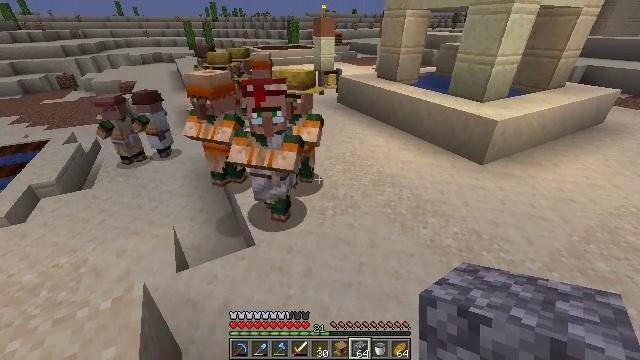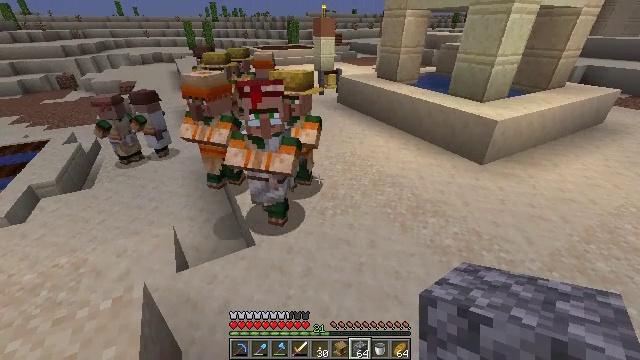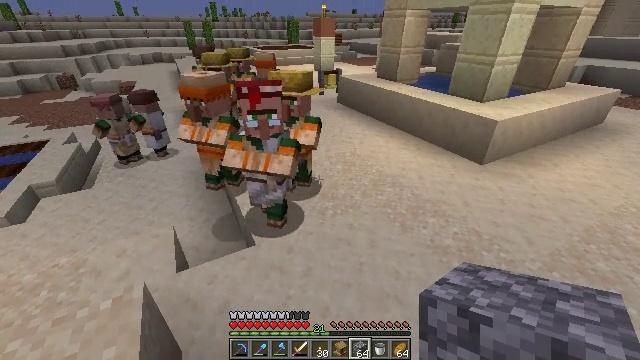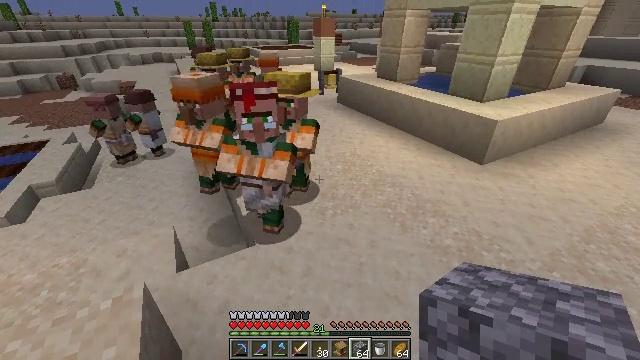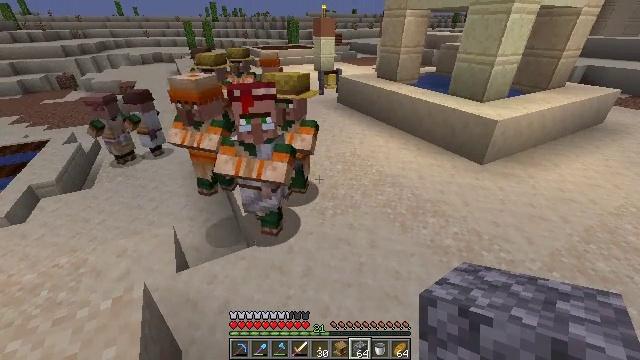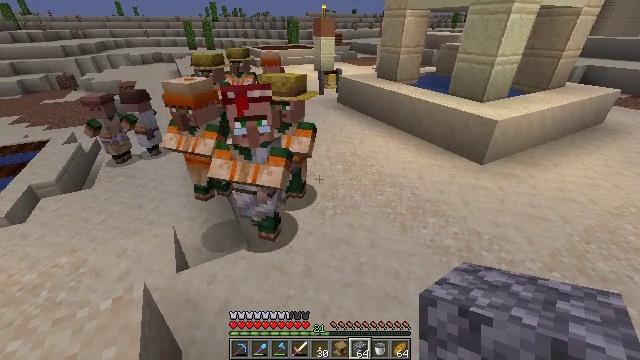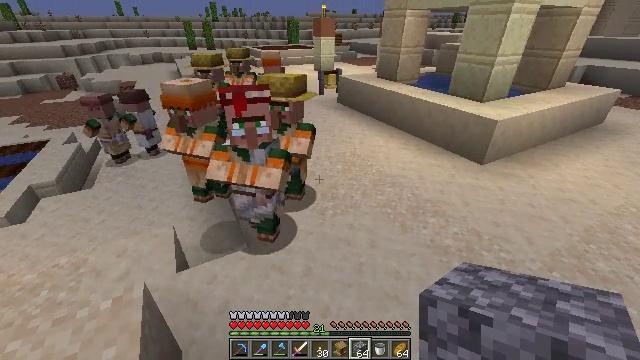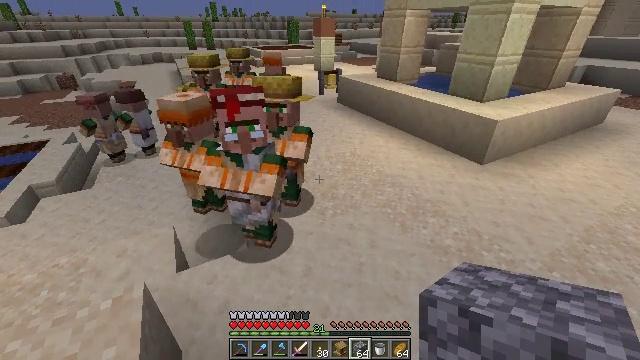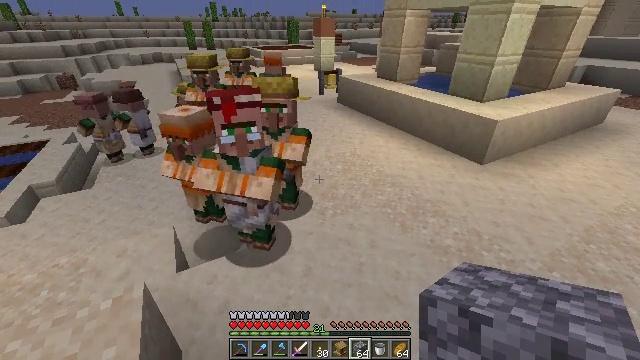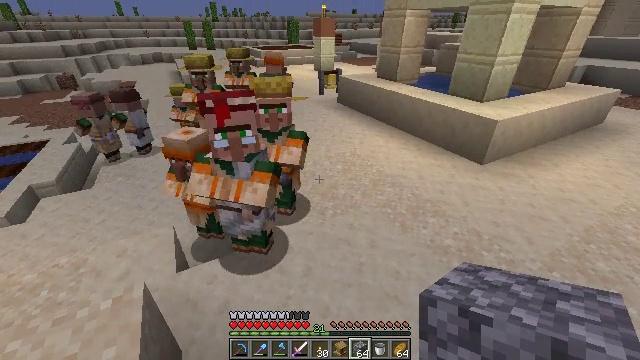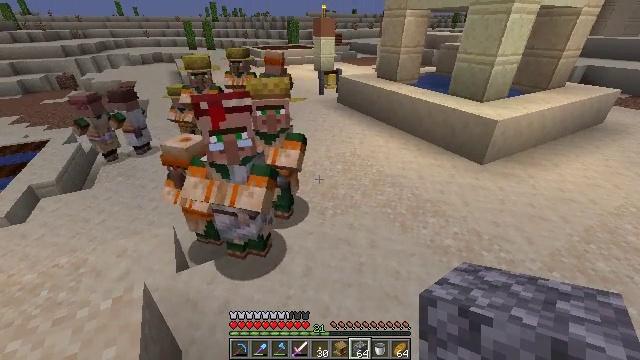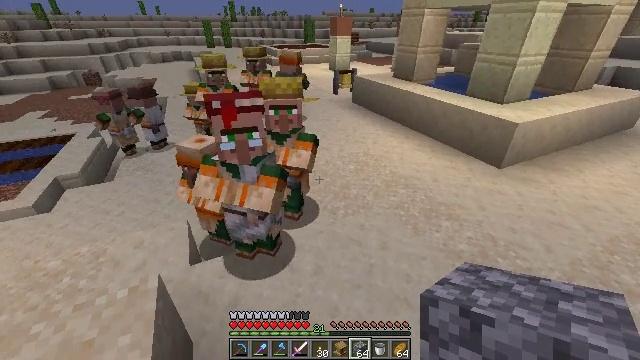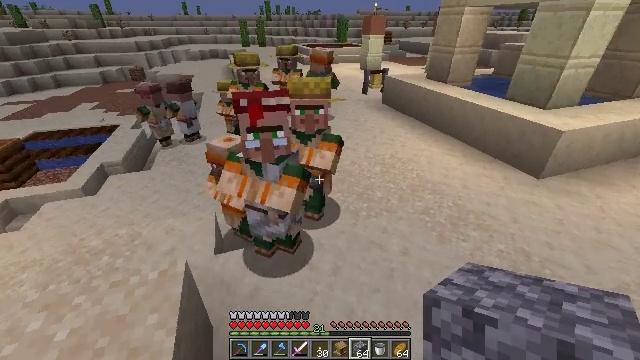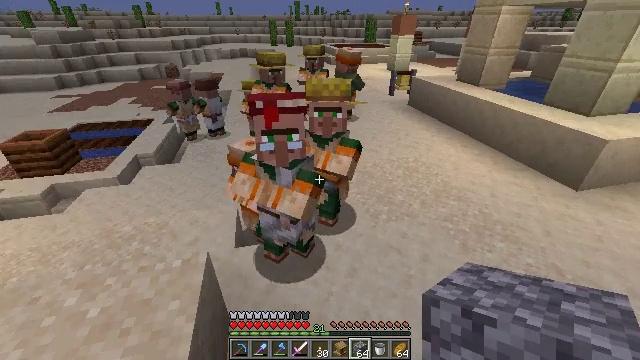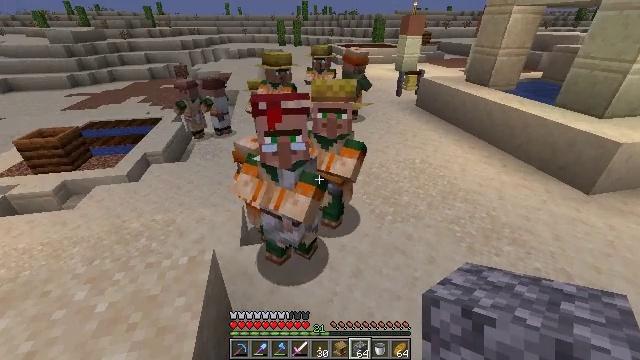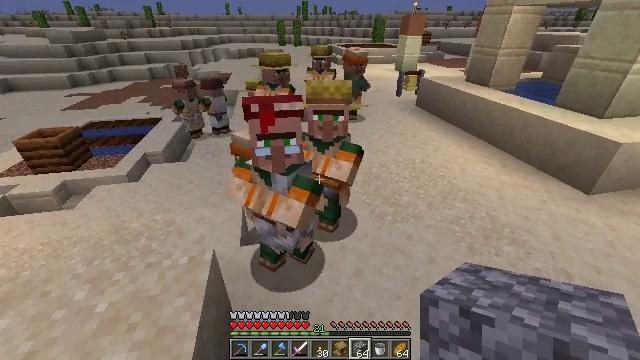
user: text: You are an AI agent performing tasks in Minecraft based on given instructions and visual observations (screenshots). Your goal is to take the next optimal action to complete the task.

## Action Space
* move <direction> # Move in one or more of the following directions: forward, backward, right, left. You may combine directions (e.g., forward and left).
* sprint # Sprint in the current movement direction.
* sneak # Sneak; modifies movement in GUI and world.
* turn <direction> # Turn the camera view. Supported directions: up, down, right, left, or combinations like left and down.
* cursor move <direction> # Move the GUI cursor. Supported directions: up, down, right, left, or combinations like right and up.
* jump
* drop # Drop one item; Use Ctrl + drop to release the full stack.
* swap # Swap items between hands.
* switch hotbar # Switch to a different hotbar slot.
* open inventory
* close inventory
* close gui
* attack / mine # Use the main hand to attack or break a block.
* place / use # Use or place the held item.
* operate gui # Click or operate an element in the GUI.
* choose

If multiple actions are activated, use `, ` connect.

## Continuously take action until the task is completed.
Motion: motion action
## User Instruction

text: Dig up the smooth sandstone block.
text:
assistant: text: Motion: no_op
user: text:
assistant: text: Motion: no_op
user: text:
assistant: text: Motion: no_op
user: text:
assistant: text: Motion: no_op
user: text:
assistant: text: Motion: no_op
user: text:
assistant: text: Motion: no_op
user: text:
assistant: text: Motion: no_op
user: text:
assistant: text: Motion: no_op
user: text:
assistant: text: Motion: no_op
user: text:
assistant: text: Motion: no_op
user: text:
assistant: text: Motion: turn left
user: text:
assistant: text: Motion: turn left
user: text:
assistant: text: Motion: turn left
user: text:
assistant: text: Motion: turn left
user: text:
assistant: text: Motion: no_op
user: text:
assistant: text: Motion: no_op
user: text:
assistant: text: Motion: no_op
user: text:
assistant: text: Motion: no_op
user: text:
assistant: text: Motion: no_op
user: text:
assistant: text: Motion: turn left
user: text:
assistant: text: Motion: turn left
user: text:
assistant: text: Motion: turn left
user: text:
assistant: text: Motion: turn left
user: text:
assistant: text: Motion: use / place
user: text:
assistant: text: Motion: use / place
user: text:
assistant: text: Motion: no_op
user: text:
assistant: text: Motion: no_op
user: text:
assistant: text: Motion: no_op
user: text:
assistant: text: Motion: open gui
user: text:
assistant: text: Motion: no_op